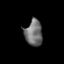
Tissue: prostate
Cell type: Fibroblasts
Senescence score: 0.7198
Nuclear area (px): 440
Mean DAPI intensity: 113.293